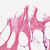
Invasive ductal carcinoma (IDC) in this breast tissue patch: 0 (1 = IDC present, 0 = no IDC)